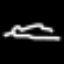
Label: squiggle